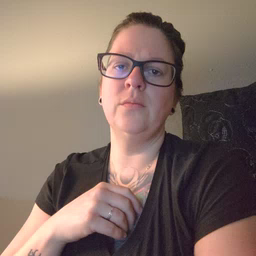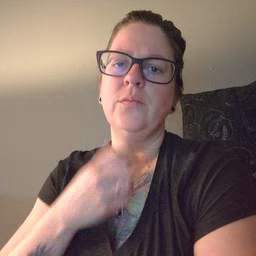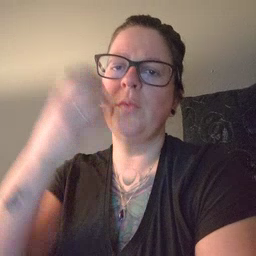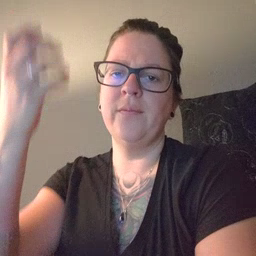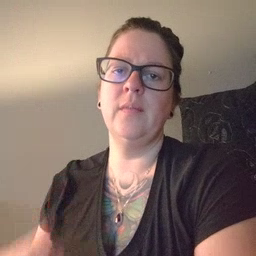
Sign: giraffe